Question: I wrote a python script that detects alphabets encoded in an image. The script is using to match characters/alphabets embedded in the image. The detection is working fine except for the space(spacebar) character.
Here is a sample image

Is there some (easy/direct)way to detect the whitespace between words using (or without using) openCV in python?
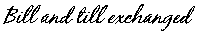
Answer: 1. scan whole image
2. count font pixels per line
3. if no pixel counted then gap found (green and blue lines)
4. count joined gap lines (w) if wider or equal to threshold (3 in your case) then the found gap is gap between words (Blue lines)
'''
int x,y,i,w;
picture pic0,pic1,pic2; // pic0 - original input image,pic1 output, pic2 temp
pic1=pic0; // copy input image pic0 to pic2
pic2=pic0; // copy input image pic0 to pic1
pic2.rgb2i(); // and convert to grayscale intensity
for (w=0,x=pic2.ys>>1;x<pic2.xs;x++)
{
// count pixels per skewed vertical line
for (i=0,y=0;y<pic2.ys;y++)
if (pic2.p[y][x-(y>>1)].dd<200) i++;
if (!i) w++; // increment gap width
if ((i)||(x==pic2.xs-1))
{
if (w>=3) // if gap bigger then treshold
{ // draw blue gap lines
for (i=x,x-=w;x<i;x++)
for (y=0;y<pic1.ys;y++)
pic1.p[y][x-(y>>1)].dd=0x000000FF;
}
w=0;
continue;
}
// if gap found draw green line
for (y=0;y<pic1.ys;y++)
pic1.p[y][x-(y>>1)].dd=0x0000FF00;
}
'''
This is how the output looks like:

I used my own picture class for images so some members are:
'xs,ys' are size of image in pixels
'p[y][x].dd' is pixel at (x,y) position as 32 bit integer type
'clear(color)' clears entire image
'resize(xs,ys)' resizes image to new resolution
This uses fixed skew angle for scanning to make this robust you need first find the skew angle and then scan along it instead.
The last gap should be also blue I forget to execute the 'if (w>=3)...' if last 'x' is processed regardless of 'i'. The source is already updated but image is not.